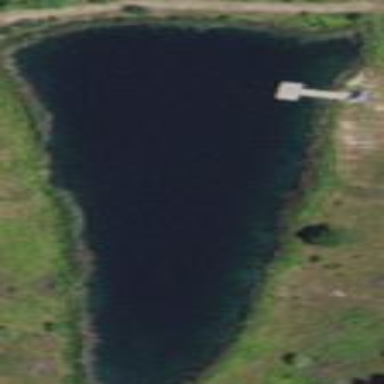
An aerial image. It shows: Pond surrounded by natural water.